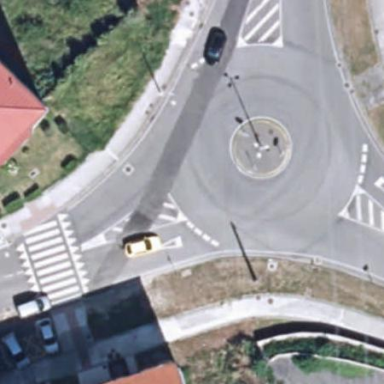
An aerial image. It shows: Residential road with roundabout.